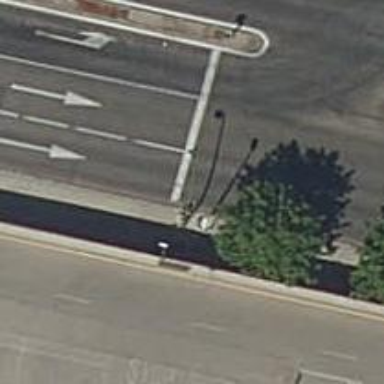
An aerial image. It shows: Road with traffic signals.